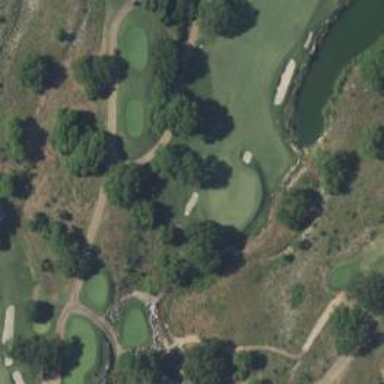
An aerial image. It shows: Golf hole.